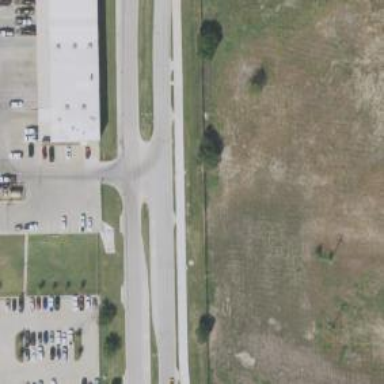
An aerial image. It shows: Secondary link road.